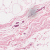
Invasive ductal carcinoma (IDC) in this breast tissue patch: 0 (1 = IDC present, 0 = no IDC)